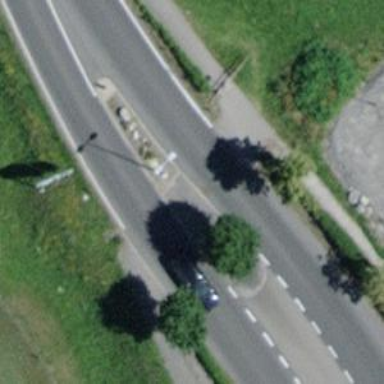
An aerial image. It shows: Traffic calming island.